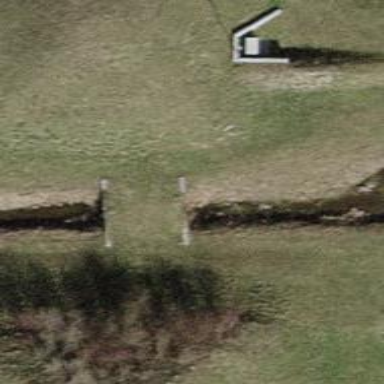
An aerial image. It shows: Culvert tunnel.